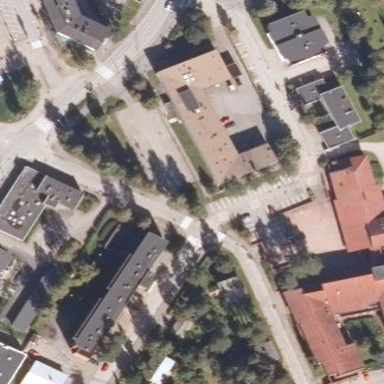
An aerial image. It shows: Office building.